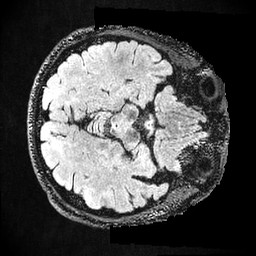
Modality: FLAIR
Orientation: axial
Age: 46
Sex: male
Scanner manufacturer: ge
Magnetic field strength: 3 T
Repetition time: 4.802 s
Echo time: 0.1161 s